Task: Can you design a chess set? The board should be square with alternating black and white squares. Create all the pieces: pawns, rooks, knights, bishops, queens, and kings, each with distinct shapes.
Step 13:
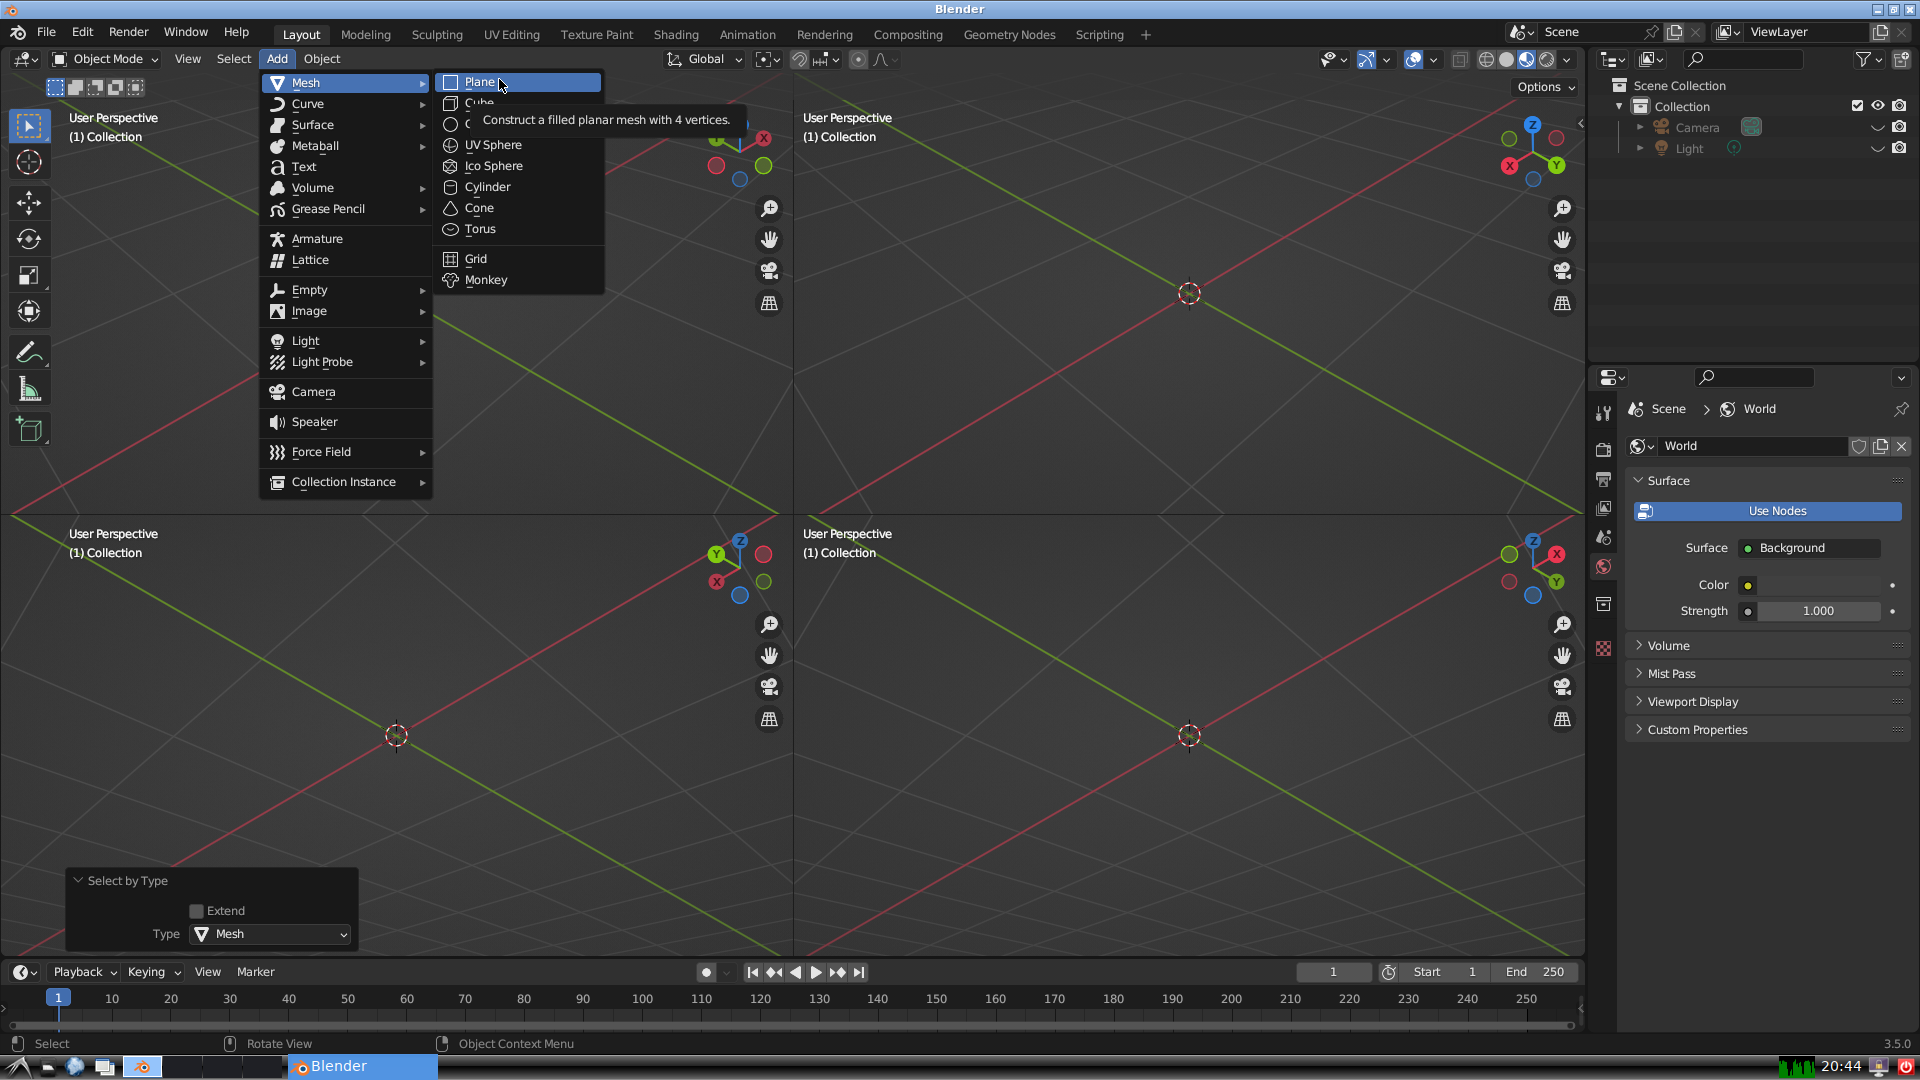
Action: click: no